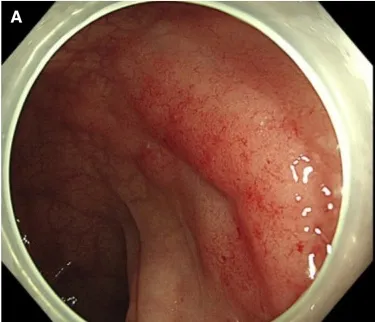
Clinical data of the patient with colonic mucosa-associated lymphoid tissue lymphoma. Normal colonoscopy shows a 0-IIb-type lesion.
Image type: endoscopy (gi_endoscopy)